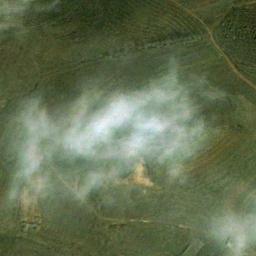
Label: cloud